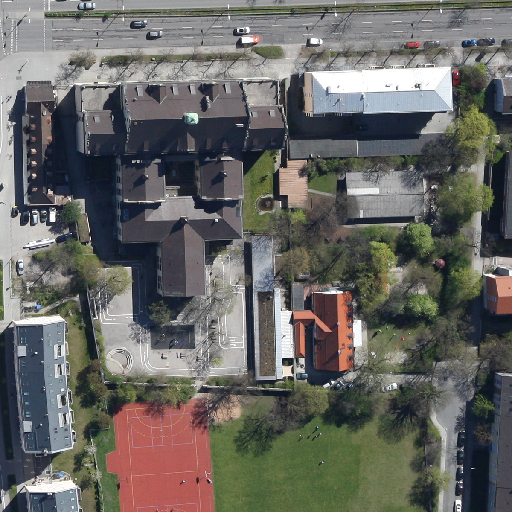
Referring expression: sidewalk